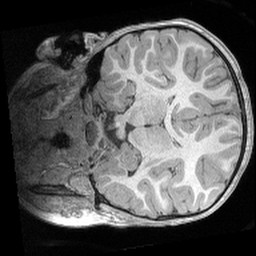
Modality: T1w
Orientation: coronal
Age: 4
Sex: male
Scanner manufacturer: siemens
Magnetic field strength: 3 T
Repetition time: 2.53 s
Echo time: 0.00164 s